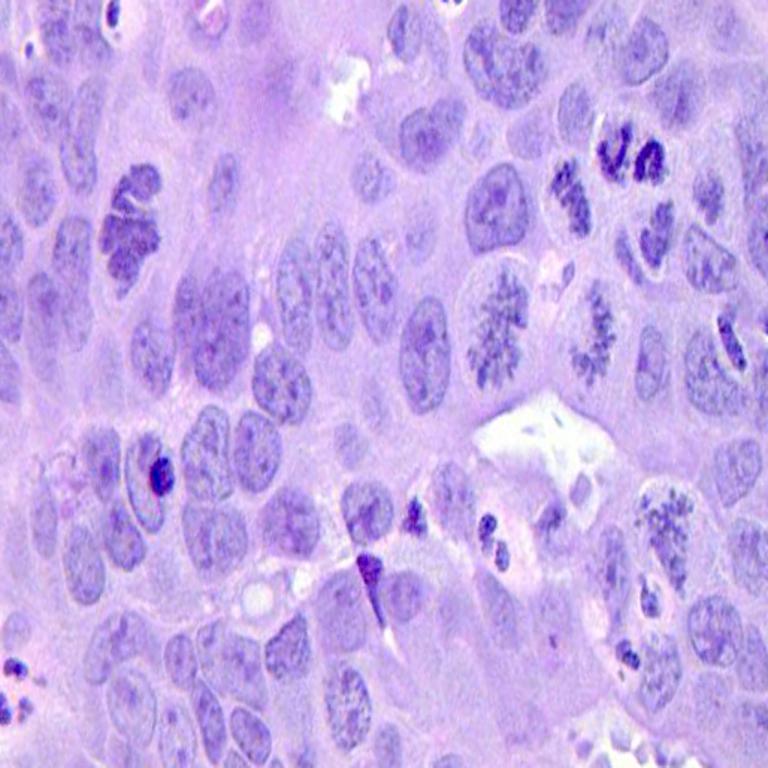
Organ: colon
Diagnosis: adenocarcinomas